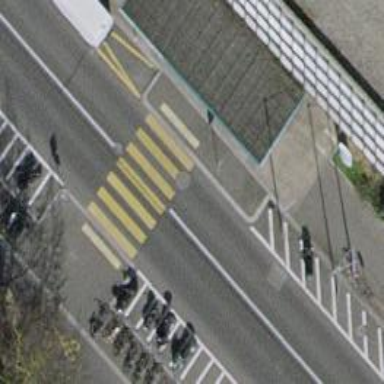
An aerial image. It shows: Marked road crossing.